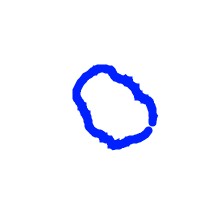
Shape: circle